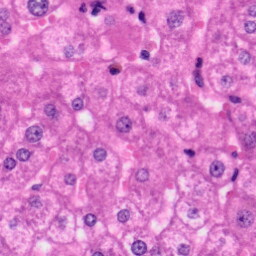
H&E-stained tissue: Liver